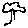
Label: tree